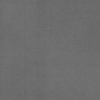
Label: dusty